Field crop: maize
Growth stage: 1
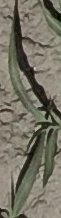
Species: sorghum